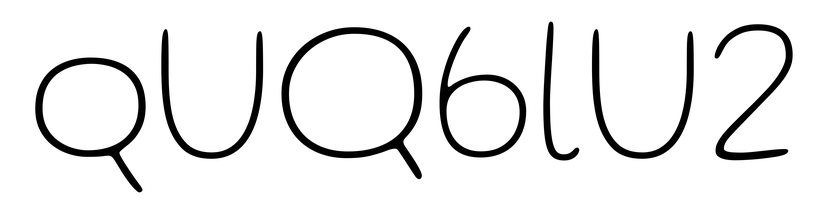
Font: Gluten_Thin